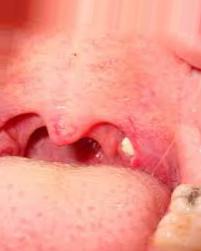
Condition: Mouth Ulcer